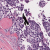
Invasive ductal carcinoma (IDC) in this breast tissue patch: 0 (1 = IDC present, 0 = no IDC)